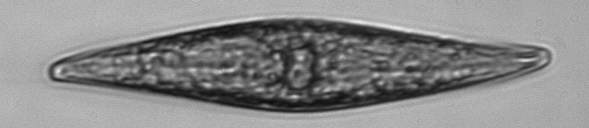
Label: Pleurosigma